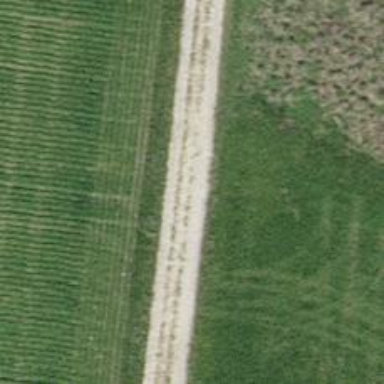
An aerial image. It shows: Track with grade 3 surface.